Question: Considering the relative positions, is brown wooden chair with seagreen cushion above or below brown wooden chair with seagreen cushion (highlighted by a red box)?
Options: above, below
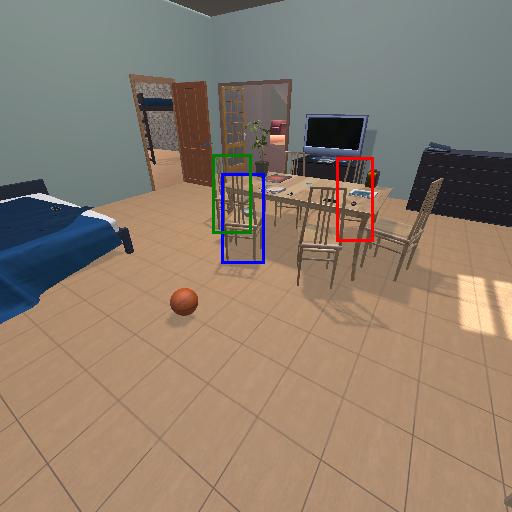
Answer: above